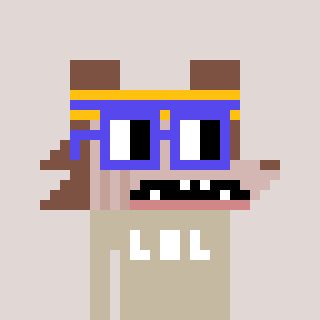
a pixel art character with square blue glasses, a werewolf-shaped head and a bege-colored body on a warm background